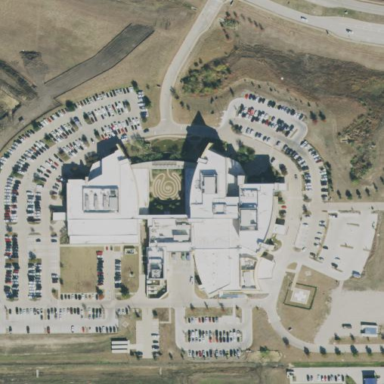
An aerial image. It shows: Hospital providing healthcare services.